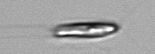
Label: Chrysochromulina